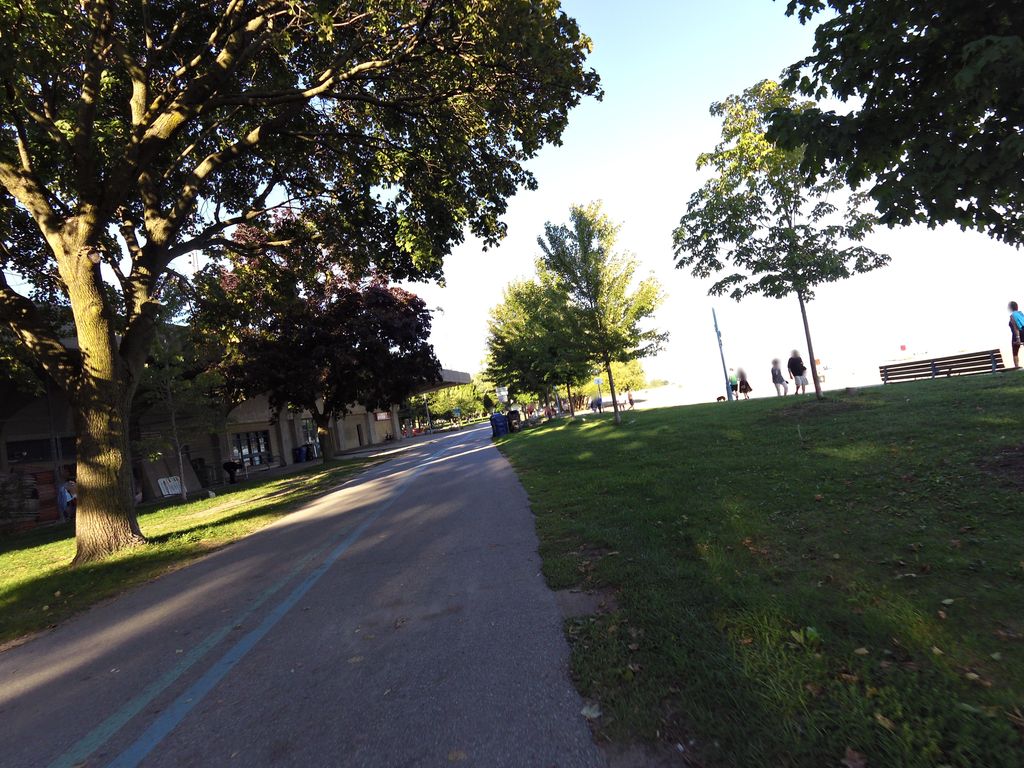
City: toronto